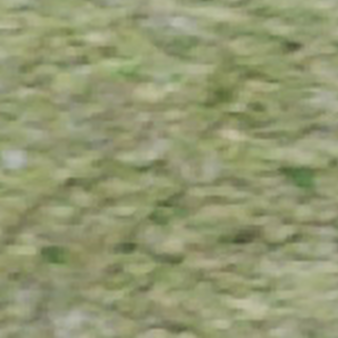
Label: other